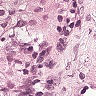
Metastatic tissue present: yes